Question: When I have done a function to see the details of a formation already added, nothing is displayed.
> <URL>
'''
<div class="panel panel-default" >
<div class="panel-heading">formation detail Form : You can see the detail information of an foration in this page of the EMS Apps.</div>
<div class="panel-body">
<form class="form-horizontal" *ngIf=forms>
<div class="form-group">
<label for="emp_name" class="col-sm-2 control-label">formation's Full title : </label>
<div class="col-sm-9">
<p class="form-control">{{forms.title}}</p>
</div>
</div>
<div class="form-group">
<label for="position" class="col-sm-2 control-label">formation url : </label>
<div class="col-sm-9">
<p class="form-control">{{forms.url}}</p>
</div>
</div>
<div class="form-group">
<label for="department" class="col-sm-2 control-label">formation description : </label>
<div class="col-sm-9">
<p class="form-control">{{forms.description}}</p>
</div>
</div>
</form>
</div>
</div>
'''
'''
import { Component, OnInit } from '@angular/core';
import { FormationService } from '../../services/formation.service';
import { Formation } from '../../../app/formation';
import { ActivatedRoute, Params, Router } from '@angular/router';
@Component({
selector: 'app-show',
templateUrl: './show.component.html',
styleUrls: ['./show.component.css']
})
export class ShowComponent implements OnInit {
constructor(
public formationService:FormationService,
public route:ActivatedRoute,
public router:Router
) { }
ngOnInit() {
this.getFormation();
}
formation:Formation;
getFormation(){
var id = this.route.snapshot.params['id'];
this.formationService.getFormation(id)
.subscribe(formation=>{
this.formation = formation;
})
}
}
'''
'''
<table class="table table-bordered">
<thead>
<tr>
<td><b>Title</b></td>
<td><b>url</b></td>
<td><b>description</b></td>
<td width="275" align="center"><b>Action</b></td>
</tr>
</thead>
<tbody>
<tr *ngFor="let forms of formation | async " >
<td>{{forms.title}}</td>
<td>{{forms.url}}</td>
<td>{{forms.description}}</td>
<td width="275">
<a class="btn btn-info" routerLink="/show/{{forms._id}}">Detail</a>
<a class="btn btn-success" routerLink="/edit/{{forms._id}}" >Edit</a>
<a class="btn btn-danger" (click)="deleteFormation(forms._id)" >Delete</a>
</td>
</tr>
</tbody>
</table>
'''

'''
import { Injectable } from '@angular/core';
import { Http } from '@angular/http';
import 'rxjs/add/operator/map';
@Injectable()
export class FormationService {
constructor(private http:Http) { }
getFormations(){
return this.http.get("http://localhost:3001/formations")
.map(res => res.json());
}
addFormation(info){
return this.http.post("http://localhost:3001/formations",info)
.map(res => res.json());
}
getFormation(id){
return this.http.get("http://localhost:3001/formations/"+id)
.map(res => res.json());
}
deleteFormation(id){
return this.http.delete("http://localhost:3001/formations/"+id)
.map(res => res.json());
}
updateFormation(id, info){
return this.http.put("http://localhost:3001/formations/"+id,info)
.map(res => res.json());
}
}
'''
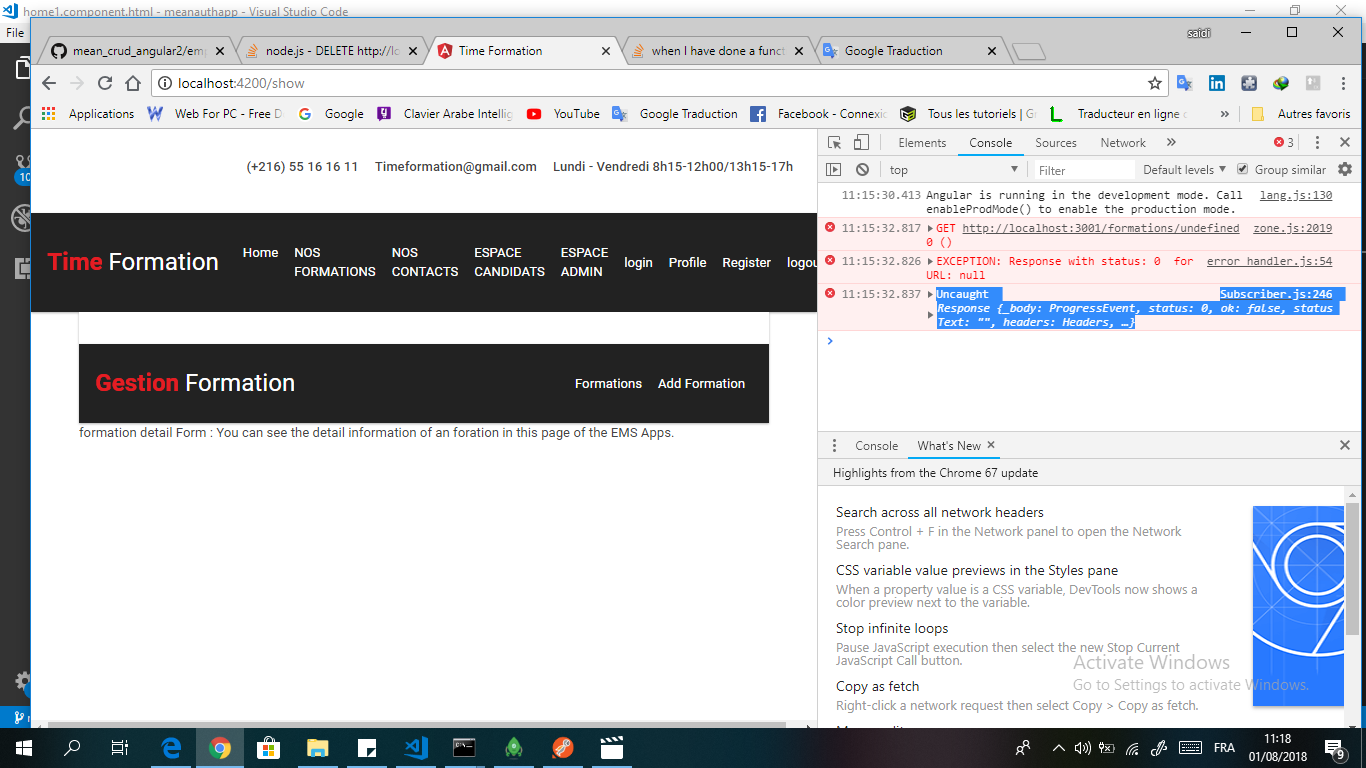
Answer: I don't realy get you problem, but from what i see, you should
instead of
'''
var id = this.route.snapshot.params['id'];
'''
try to subscribe to the router using queryParams
'''
this.formation = this.route.queryParams.pipe(map(params => {
this.id = params.id;
return this.formationService.getFormation(id)
})
'''
in your html
'''
<tbody *ngIf="formation | async as formation">
<tr *ngFor="let forms of formation">
</tr>
</tbody >
'''